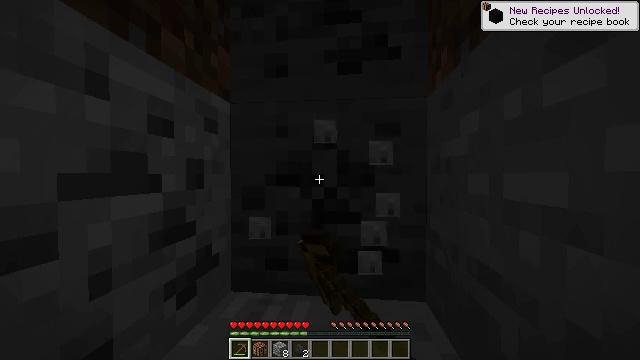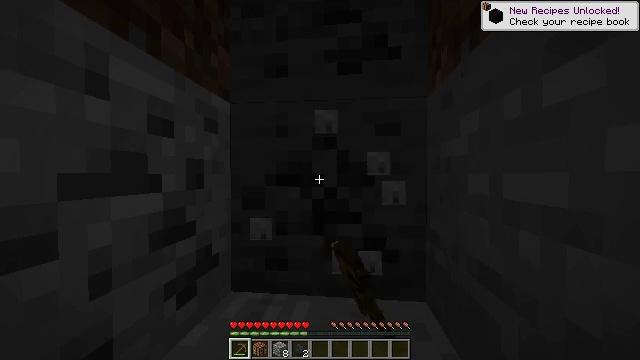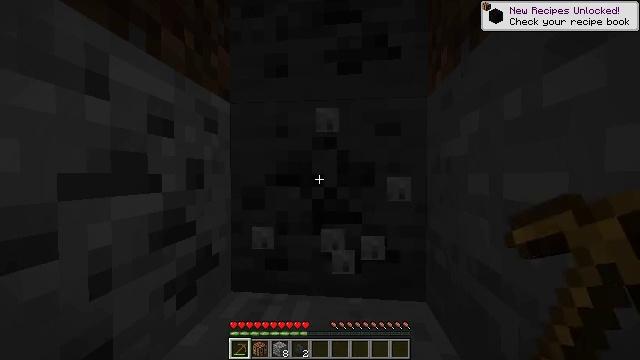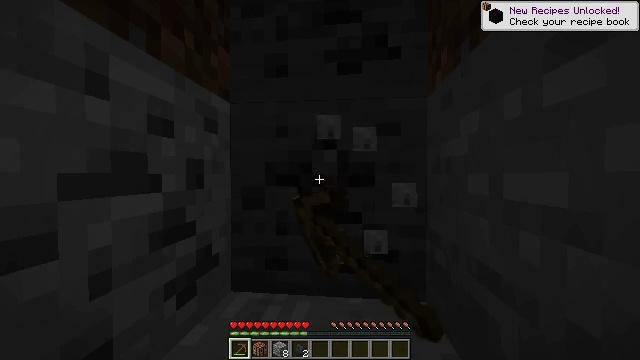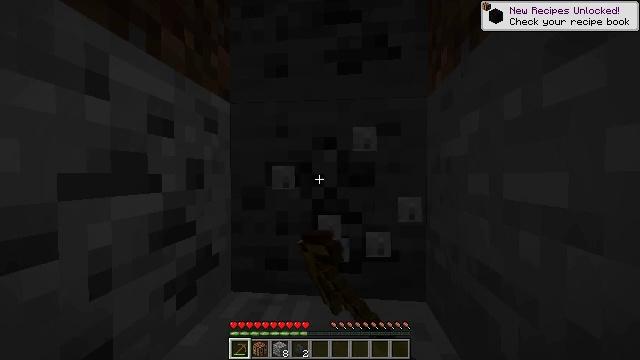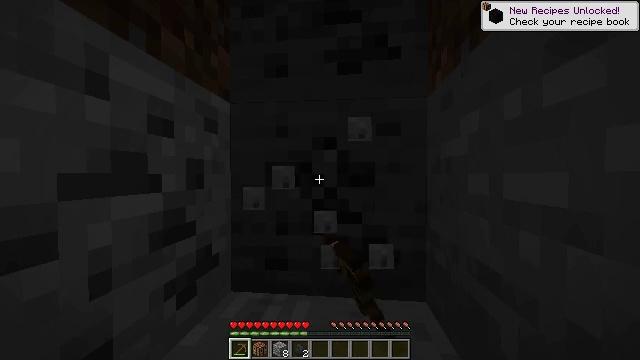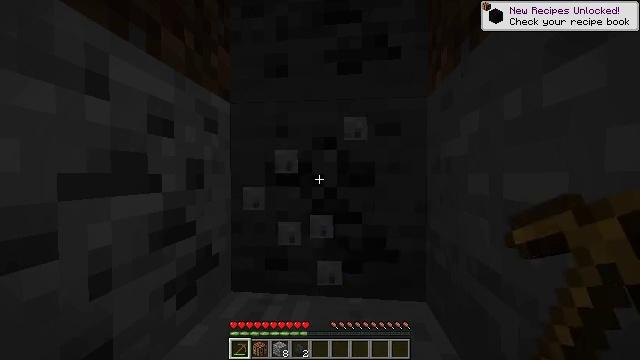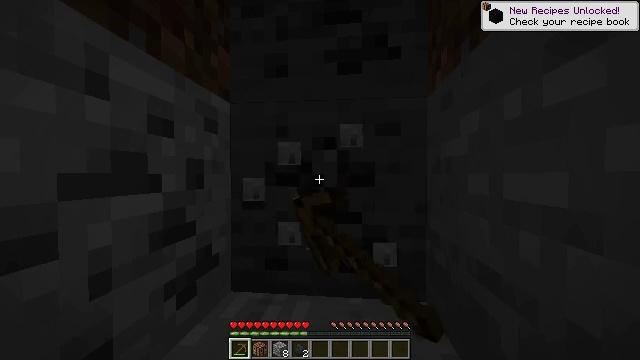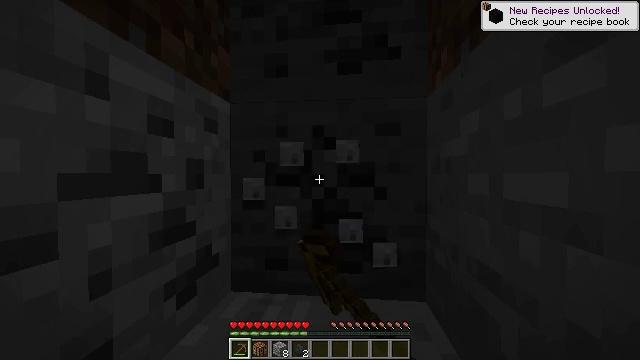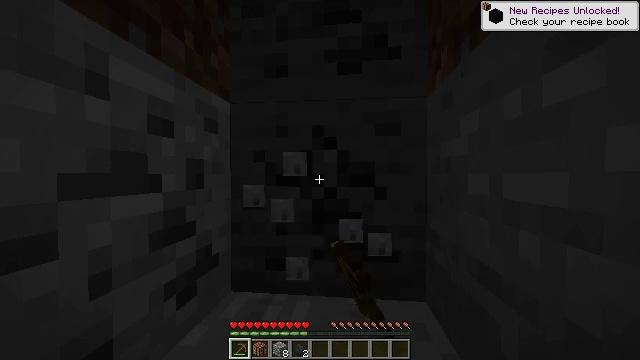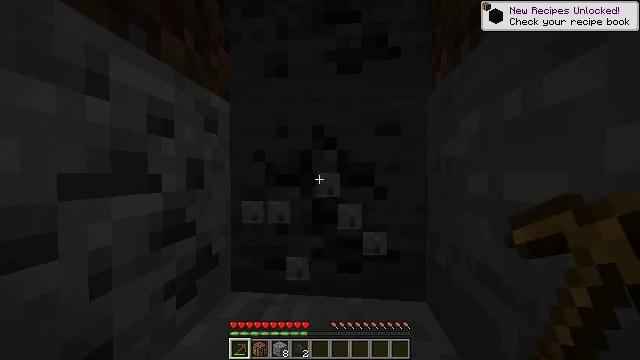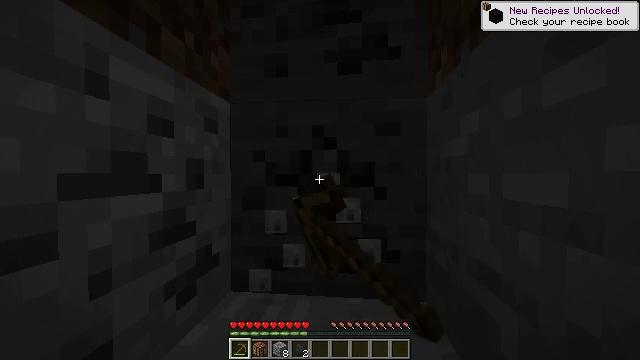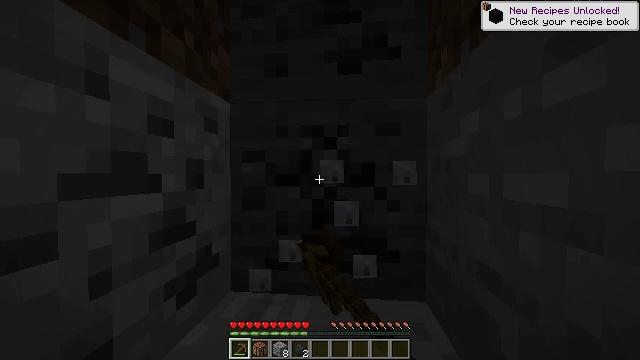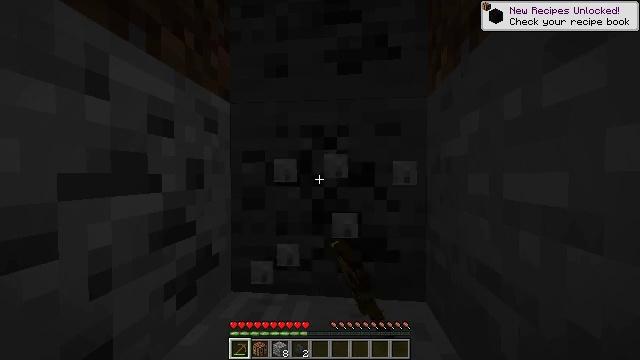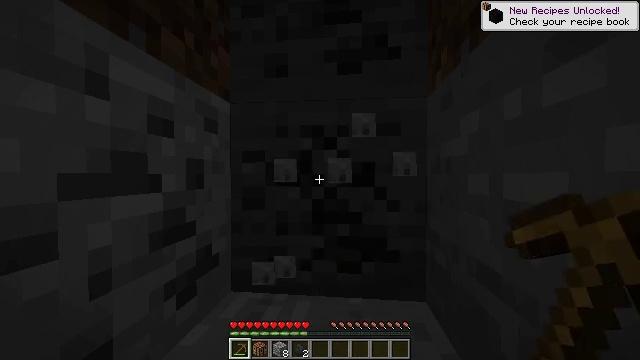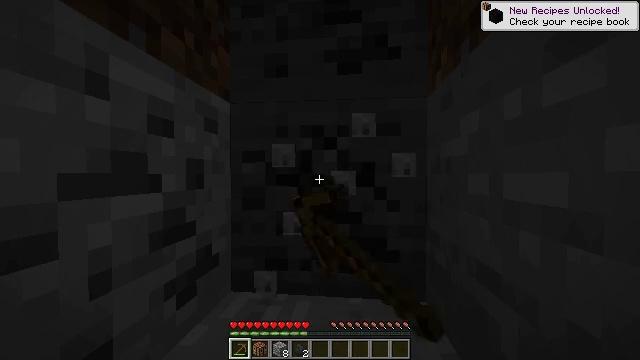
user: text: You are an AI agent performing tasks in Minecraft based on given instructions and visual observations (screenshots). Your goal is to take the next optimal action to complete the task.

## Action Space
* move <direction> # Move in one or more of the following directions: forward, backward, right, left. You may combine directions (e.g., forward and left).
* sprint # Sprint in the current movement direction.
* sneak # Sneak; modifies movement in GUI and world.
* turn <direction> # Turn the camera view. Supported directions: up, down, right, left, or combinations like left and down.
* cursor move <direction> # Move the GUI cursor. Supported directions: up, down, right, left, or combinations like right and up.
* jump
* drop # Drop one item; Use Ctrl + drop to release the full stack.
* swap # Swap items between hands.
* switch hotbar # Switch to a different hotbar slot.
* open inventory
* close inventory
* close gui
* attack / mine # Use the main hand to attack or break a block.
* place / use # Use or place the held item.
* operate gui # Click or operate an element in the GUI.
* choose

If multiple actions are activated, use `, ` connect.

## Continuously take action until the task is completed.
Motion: motion action
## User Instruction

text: Craft a stone pickaxe.
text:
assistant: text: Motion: attack / mine
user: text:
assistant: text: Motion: attack / mine
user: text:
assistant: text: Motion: attack / mine
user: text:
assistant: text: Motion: attack / mine
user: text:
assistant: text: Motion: attack / mine
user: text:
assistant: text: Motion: attack / mine
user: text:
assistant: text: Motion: attack / mine
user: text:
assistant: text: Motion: attack / mine
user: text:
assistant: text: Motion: attack / mine
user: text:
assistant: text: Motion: attack / mine
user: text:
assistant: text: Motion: attack / mine
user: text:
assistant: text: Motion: attack / mine
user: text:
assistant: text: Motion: attack / mine
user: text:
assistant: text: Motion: attack / mine
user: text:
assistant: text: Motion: attack / mine
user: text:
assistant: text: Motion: attack / mine
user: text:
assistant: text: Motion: attack / mine
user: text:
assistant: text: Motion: attack / mine
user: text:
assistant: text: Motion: attack / mine
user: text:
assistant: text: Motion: attack / mine
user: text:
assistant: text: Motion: attack / mine
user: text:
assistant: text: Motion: attack / mine
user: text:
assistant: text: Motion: attack / mine
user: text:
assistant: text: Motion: attack / mine
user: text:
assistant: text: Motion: attack / mine
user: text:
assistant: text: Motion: attack / mine
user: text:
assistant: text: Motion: attack / mine
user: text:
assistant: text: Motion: attack / mine
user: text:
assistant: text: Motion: attack / mine
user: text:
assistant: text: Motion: attack / mine